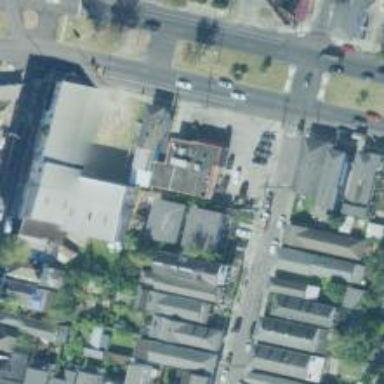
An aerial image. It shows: Convenience shop.